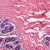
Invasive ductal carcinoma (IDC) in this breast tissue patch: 0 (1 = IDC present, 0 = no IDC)